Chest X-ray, PA view. Patient: 49 years old, sex M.
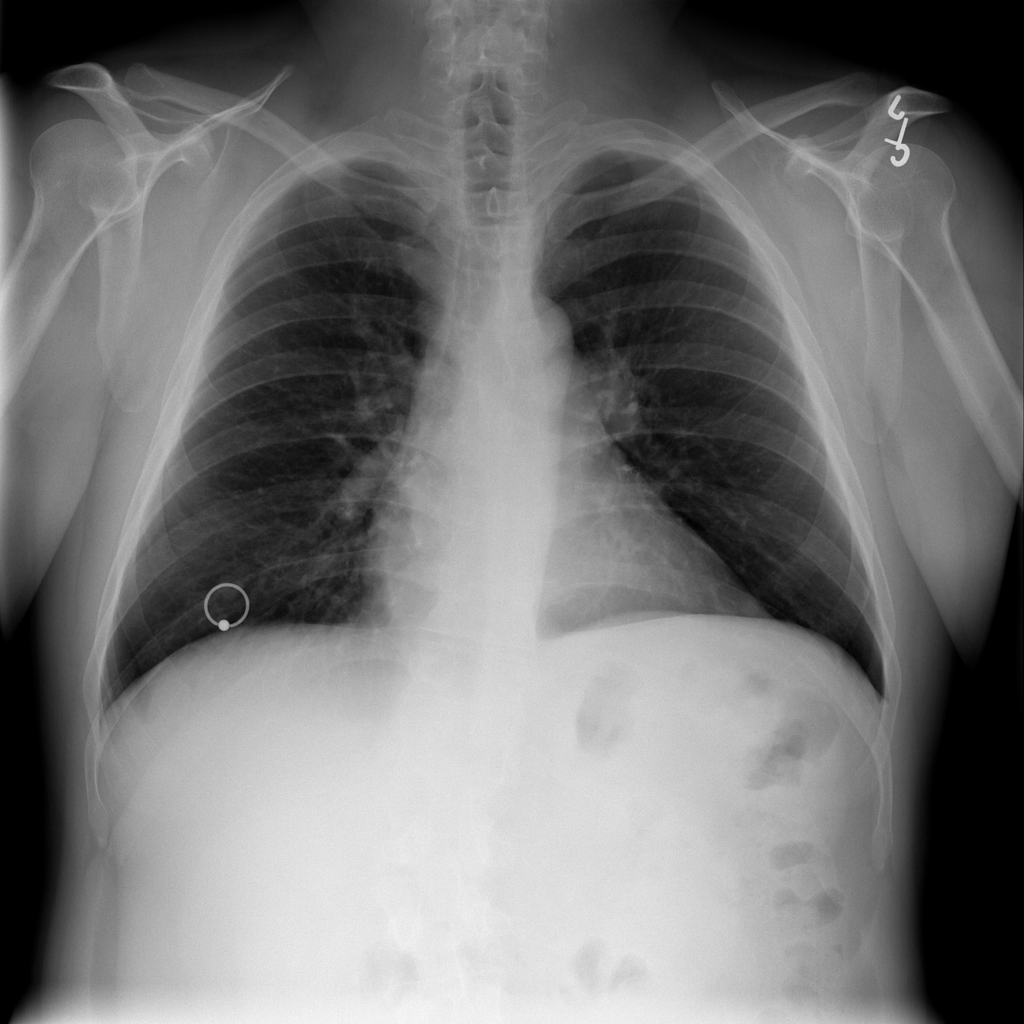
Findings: Pneumonia